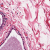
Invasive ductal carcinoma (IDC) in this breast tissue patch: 0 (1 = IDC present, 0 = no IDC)